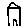
Label: house